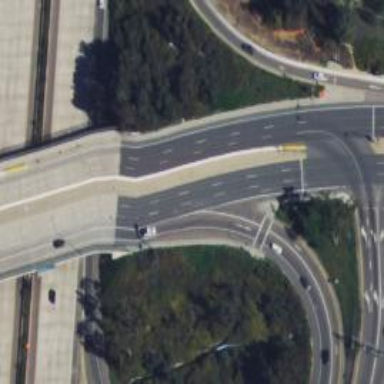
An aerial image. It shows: Motorway link with separate sidewalk.